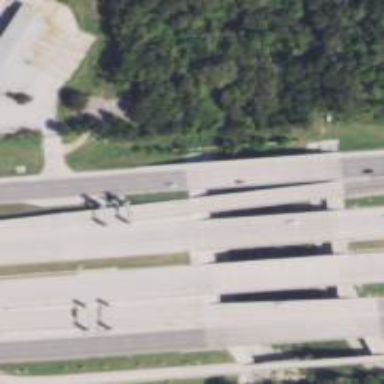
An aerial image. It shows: Secondary road with frontage road crossing bridge.